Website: apple
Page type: account-selection
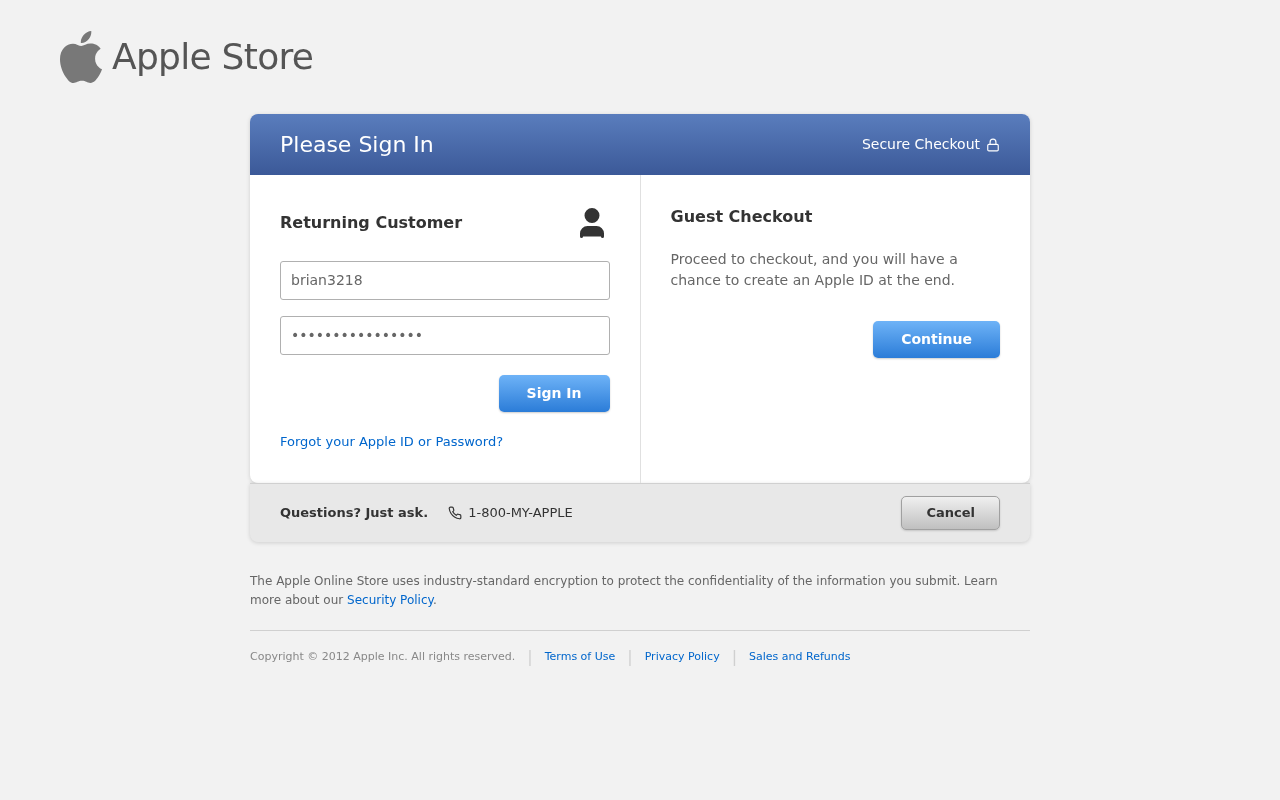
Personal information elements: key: PII_LOGIN_USERNAME
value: brian3218